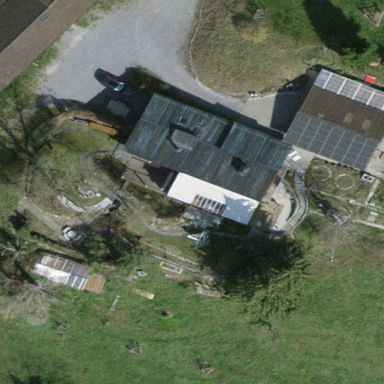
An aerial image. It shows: Farmyard in rural farm setting.